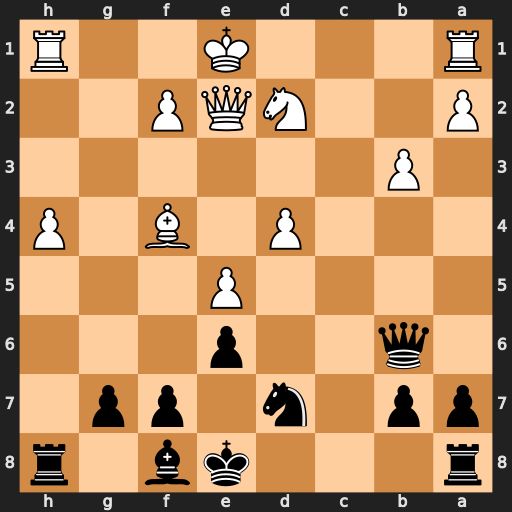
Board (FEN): r3kb1r/pp1n1pp1/1q2p3/4P3/3P1B1P/1P6/P2NQP2/R3K2R
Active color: b
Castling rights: KQkq
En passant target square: -
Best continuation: Qxd4 Rd1 Qxf4